Question:
How do you write a Fetched Property for the Place Entity that will present an Array of Users?
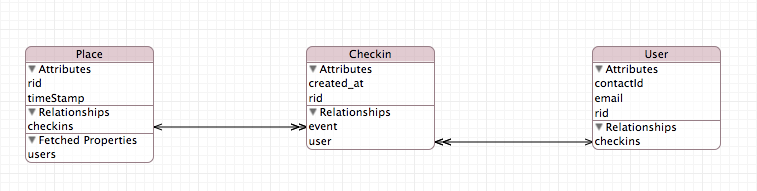
Answer: For a fetched property 'users' of that retrieves all users whose check-in is related to the given place, set
- -

Now you can get the array of users for a place:
'''
Place *place = ...;
NSArray *users = [place valueForKey:@"users"];
'''
This fetched property corresponds to the following fetch request:
'''
Place *place = ...;
NSFetchRequest *request = [NSFetchRequest fetchRequestWithEntityName:@"User"];
NSPredicate *predicate = [NSPredicate predicateWithFormat:@"ANY checkins.event == %@", place];
[request setPredicate:predicate];
NSArray *users = [context executeFetchRequest:request error:&error];
'''
If you declare the fetched property 'users' as a dynamic property:
'''
@interface Place (FetchedProperties)
@property(nonatomic, retain) NSArray *users;
@end
@implementation Place (FetchedProperties)
@dynamic users;
@end
'''
then you can retrieve the value using property syntax:
'''
NSArray *users = place.users;
// instead of: NSArray *users = [place valueForKey:@"users"];
'''
that you can get the same result (as a set) directly, without using a fetched property:
'''
Place *place = ...;
NSSet *users = [place.checkins valueForKey:@"user"];
'''